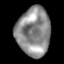
Tissue: lung
Cell type: T cells
Senescence score: 0.1357
Nuclear area (px): 1608
Mean DAPI intensity: 140.31